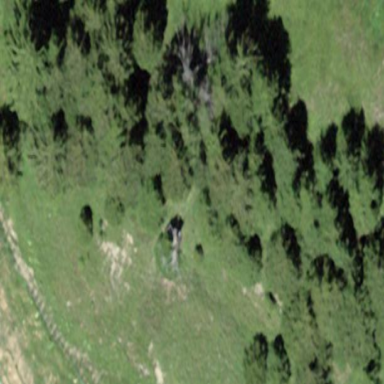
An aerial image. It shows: Beautiful woodland area.